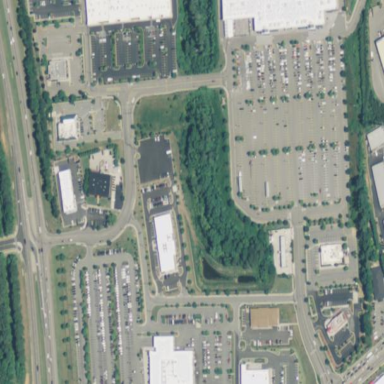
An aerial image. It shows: Retail area.